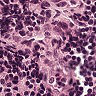
Metastatic tissue present: no